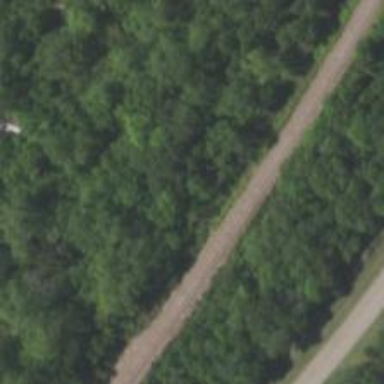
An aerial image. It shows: Railway track.